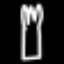
Label: fork